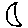
Label: moon